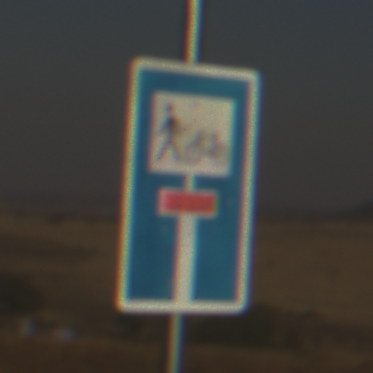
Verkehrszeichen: SackgasseRadverkehrFussgaengerDurchlaessig
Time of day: MorningAfternoon
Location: Outdoor (Nature)
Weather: Clear
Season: NotSpecified
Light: Natural